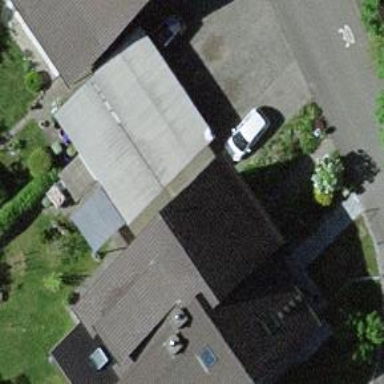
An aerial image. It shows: Garage building.